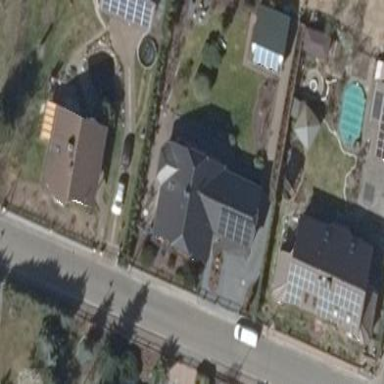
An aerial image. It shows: Black-roofed house with roof tiles in half-hipped shape.